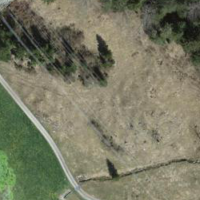
EUNIS habitat code: 24
Species observed at this site:
Cephalanthera longifolia